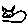
Label: cat